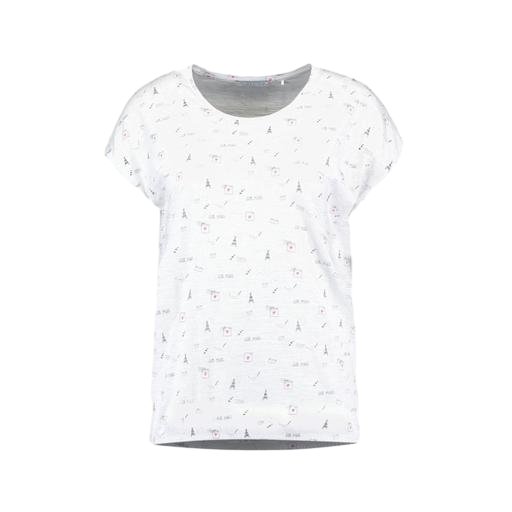
white printed t-shirt, silver printed white t-shirt, white print t-shirt, white background